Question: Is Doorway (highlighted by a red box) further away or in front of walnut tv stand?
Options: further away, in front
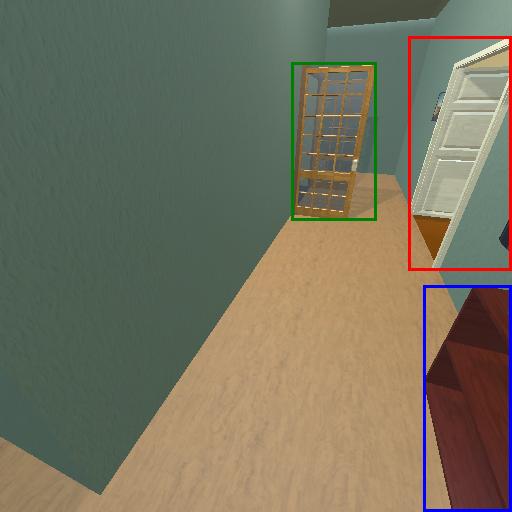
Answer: further away